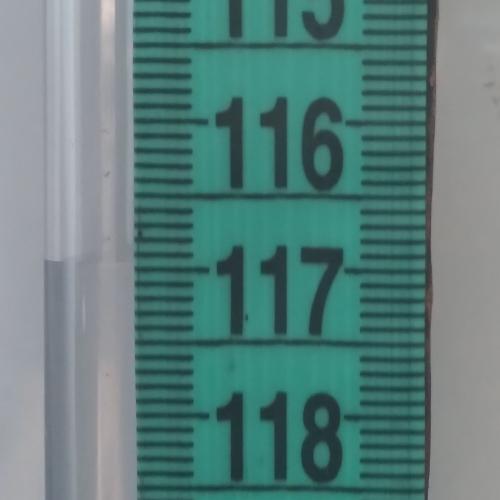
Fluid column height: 117.0 cm